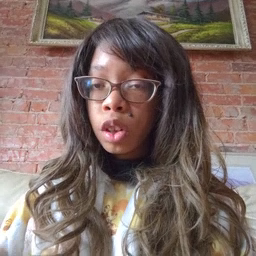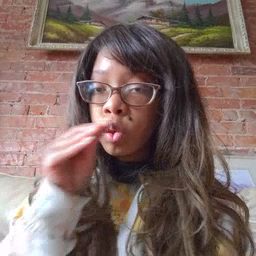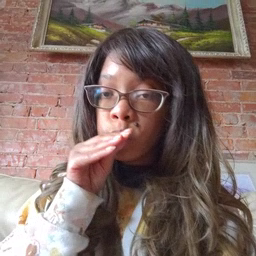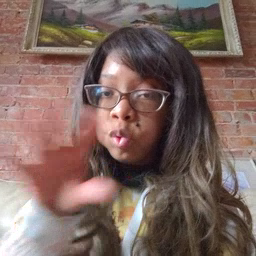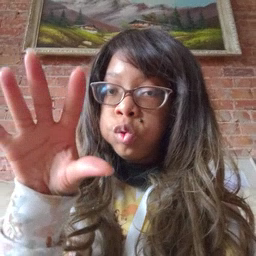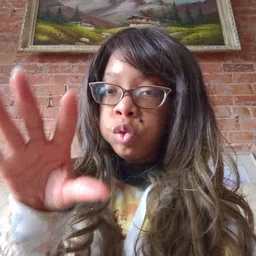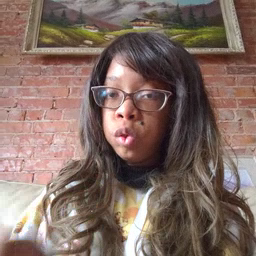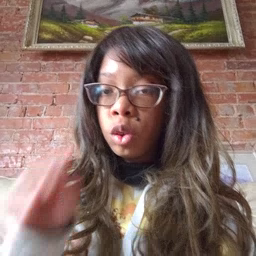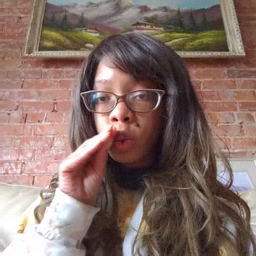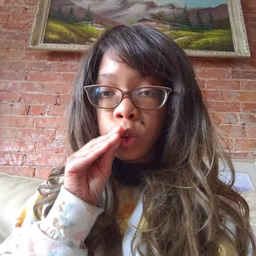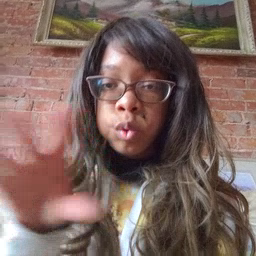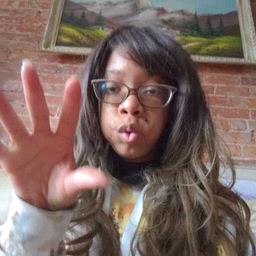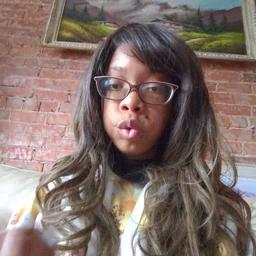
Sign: blow